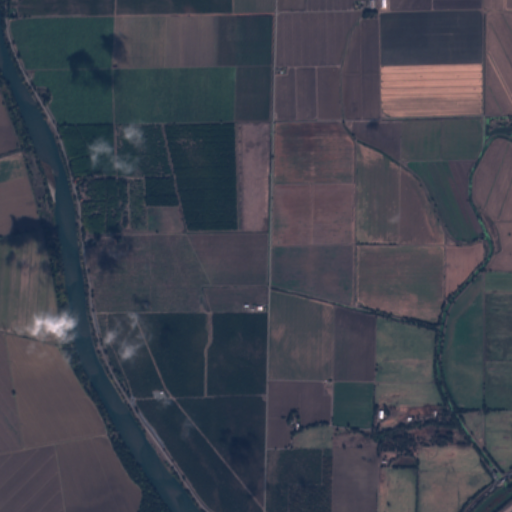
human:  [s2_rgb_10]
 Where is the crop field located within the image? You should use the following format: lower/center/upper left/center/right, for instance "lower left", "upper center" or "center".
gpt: The crop field is located in the upper right of the image.
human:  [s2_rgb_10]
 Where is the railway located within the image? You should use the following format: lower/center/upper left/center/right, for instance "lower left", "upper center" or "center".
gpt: The railway is located in the upper left of the image.
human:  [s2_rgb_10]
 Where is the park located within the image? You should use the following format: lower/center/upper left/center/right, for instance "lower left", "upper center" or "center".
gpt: There is no park in the image.